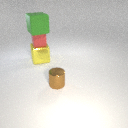
large green rubber cube above small red rubber cube